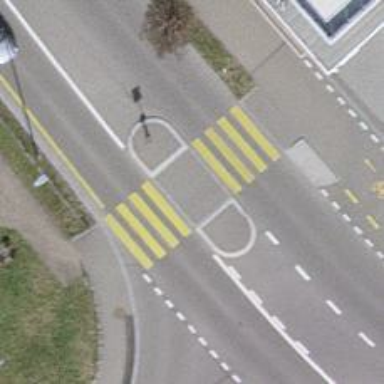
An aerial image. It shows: Uncontrolled crossing with zebra marking and island.